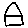
Label: house